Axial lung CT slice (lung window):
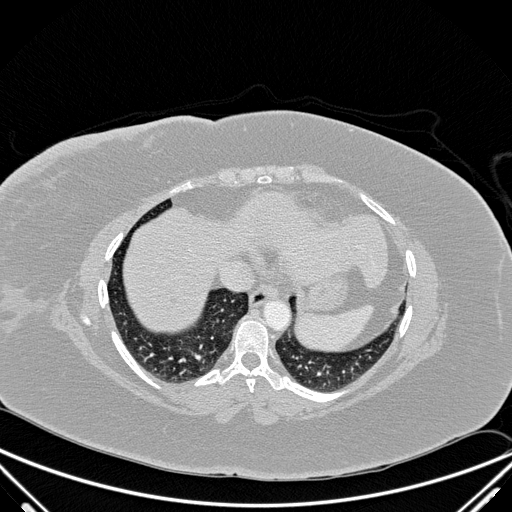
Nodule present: no